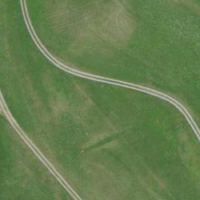
EUNIS habitat code: 24
Species observed at this site:
Pimpinella major